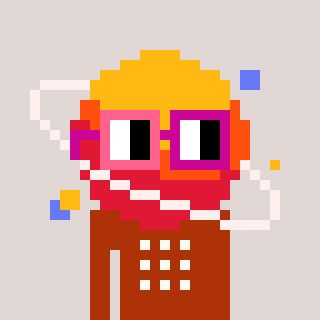
a pixel art character with square pink and red glasses, a saturn-shaped head and a hotbrown-colored body on a warm background